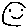
Label: smiley face